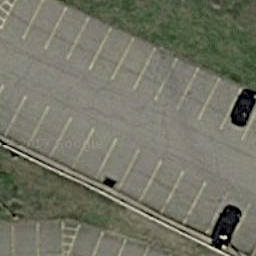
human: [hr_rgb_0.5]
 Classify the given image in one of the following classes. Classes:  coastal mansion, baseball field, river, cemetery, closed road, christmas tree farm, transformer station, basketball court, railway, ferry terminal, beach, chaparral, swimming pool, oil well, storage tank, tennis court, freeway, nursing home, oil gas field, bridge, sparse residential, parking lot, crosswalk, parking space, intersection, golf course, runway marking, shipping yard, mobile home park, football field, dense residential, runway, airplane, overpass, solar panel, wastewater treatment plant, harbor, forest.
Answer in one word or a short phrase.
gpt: parking space